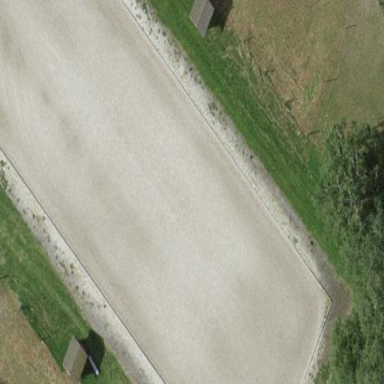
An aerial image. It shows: Equestrian pitch used for leisure and sports activities.